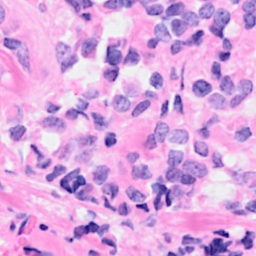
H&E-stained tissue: Breast